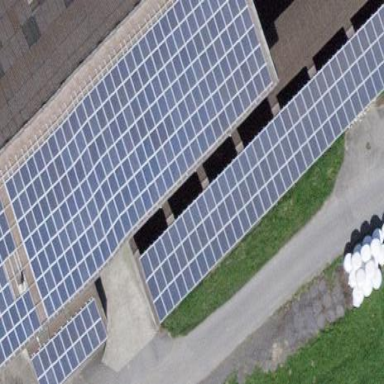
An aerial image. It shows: Solar power generator utilizing photovoltaic technology with solar photovoltaic panels.